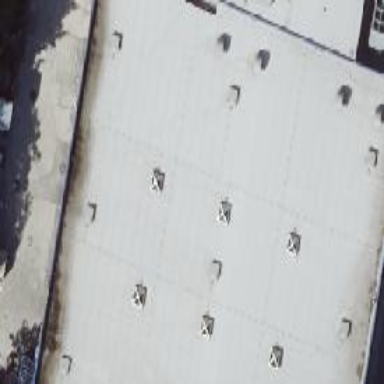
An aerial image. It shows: Retail building with flat roof.